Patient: sex M, age 29
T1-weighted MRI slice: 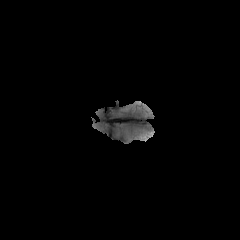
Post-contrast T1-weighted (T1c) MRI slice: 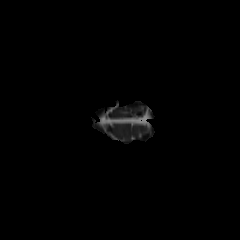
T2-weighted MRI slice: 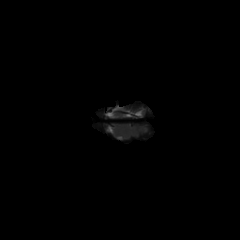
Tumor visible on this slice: no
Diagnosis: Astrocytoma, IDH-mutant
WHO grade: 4